Interaction volume radius: 5 \u00c5
Interaction volume height: 10 \u00c5
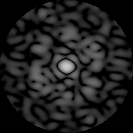
Disorder parameter: 0.6927